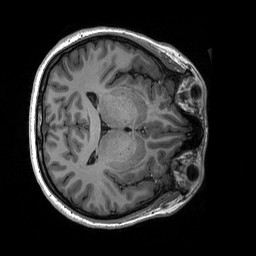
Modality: T1w
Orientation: axial
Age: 19
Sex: female
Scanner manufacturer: siemens
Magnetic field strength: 3 T
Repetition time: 2.53 s
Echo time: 0.00227 s